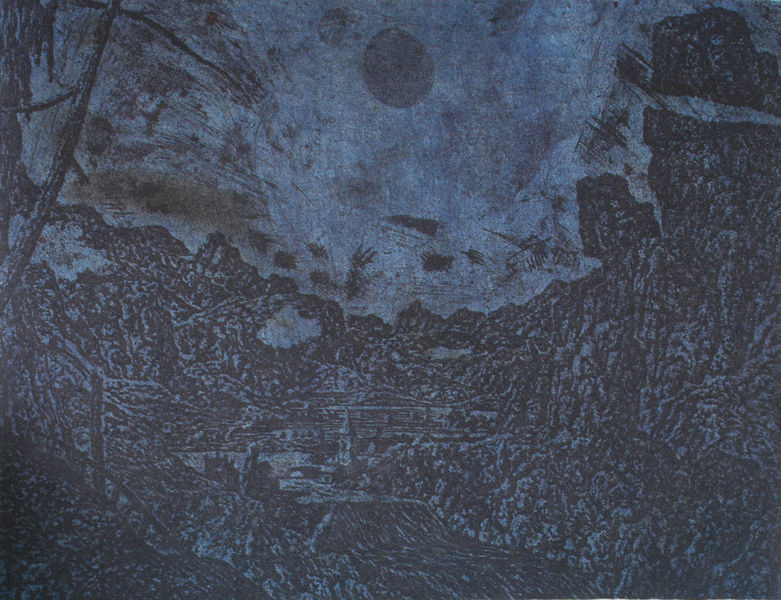
Titel: Flusslandschaft mit Wasserfall
Künstler: Hercules Segers
Standort: Amsterdam
Institution: Rijksmuseum
Schlagwörter: baum, berg, blau, dunkel, felsen, gemälde, gestein, himmel, meer, wasser, wolken, bäume, fluss, kirchturm, landschaft, see, stadt, ufer, äste, grau, nacht, schwarz, zeichnung, dach, gebäude, haus, schnee, weg, zaun, malerei, muster, ast, bach, baumstamm, feld, felder, häuser, hügel, stamm, zweige, gewässer, kirche, sonne, blatt, tal, wald, wasserfall, kreis, turm, hellblau, papier, ort, abhang, acker, heu, abstrakt, berge, fels, flächen, gebirge, hang, modern, dorf, graphik, nebel, berglandschaft, lawine, strom, angst, geländer, tusche, mond, druck, druckgraphik, linolschnitt, schnitt, täler, radierung, stich, gravur, tinte, flecken, zacken, karte, maserung, siedlung, bauten, wals, kriche, schwarzblau, ei, umheimlich, mareung, umgebeung, buntpapier